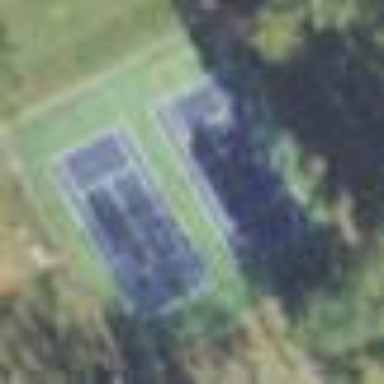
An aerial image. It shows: Pitch designated for tennis and paddle tennis sports activities.